Interaction volume radius: 10 \u00c5
Interaction volume height: 20 \u00c5
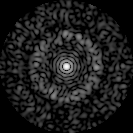
Disorder parameter: 0.8553